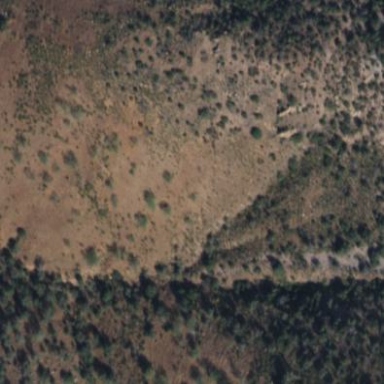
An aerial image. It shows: Area covered in scrub vegetation.